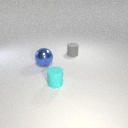
small cyan rubber cylinder to the right of large blue metal sphere